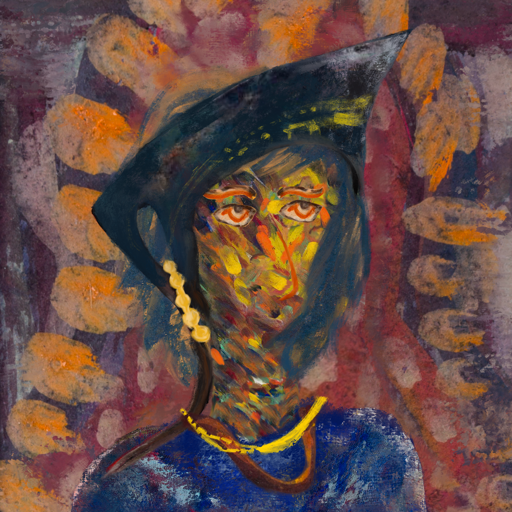
Background: Doll, Head And Neck Side: An_Impression, Face Side: Experience, Bust: Irani, Hair Side: In_The_Sun, Head Accessory: Irani, Second Necklace: Comrade, Necklace: Irani_1, Baby: Blank